Field crop: maize
Growth stage: 2
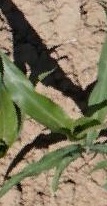
Species: maize